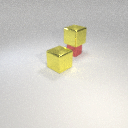
large yellow metal cube above small red metal cube